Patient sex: M
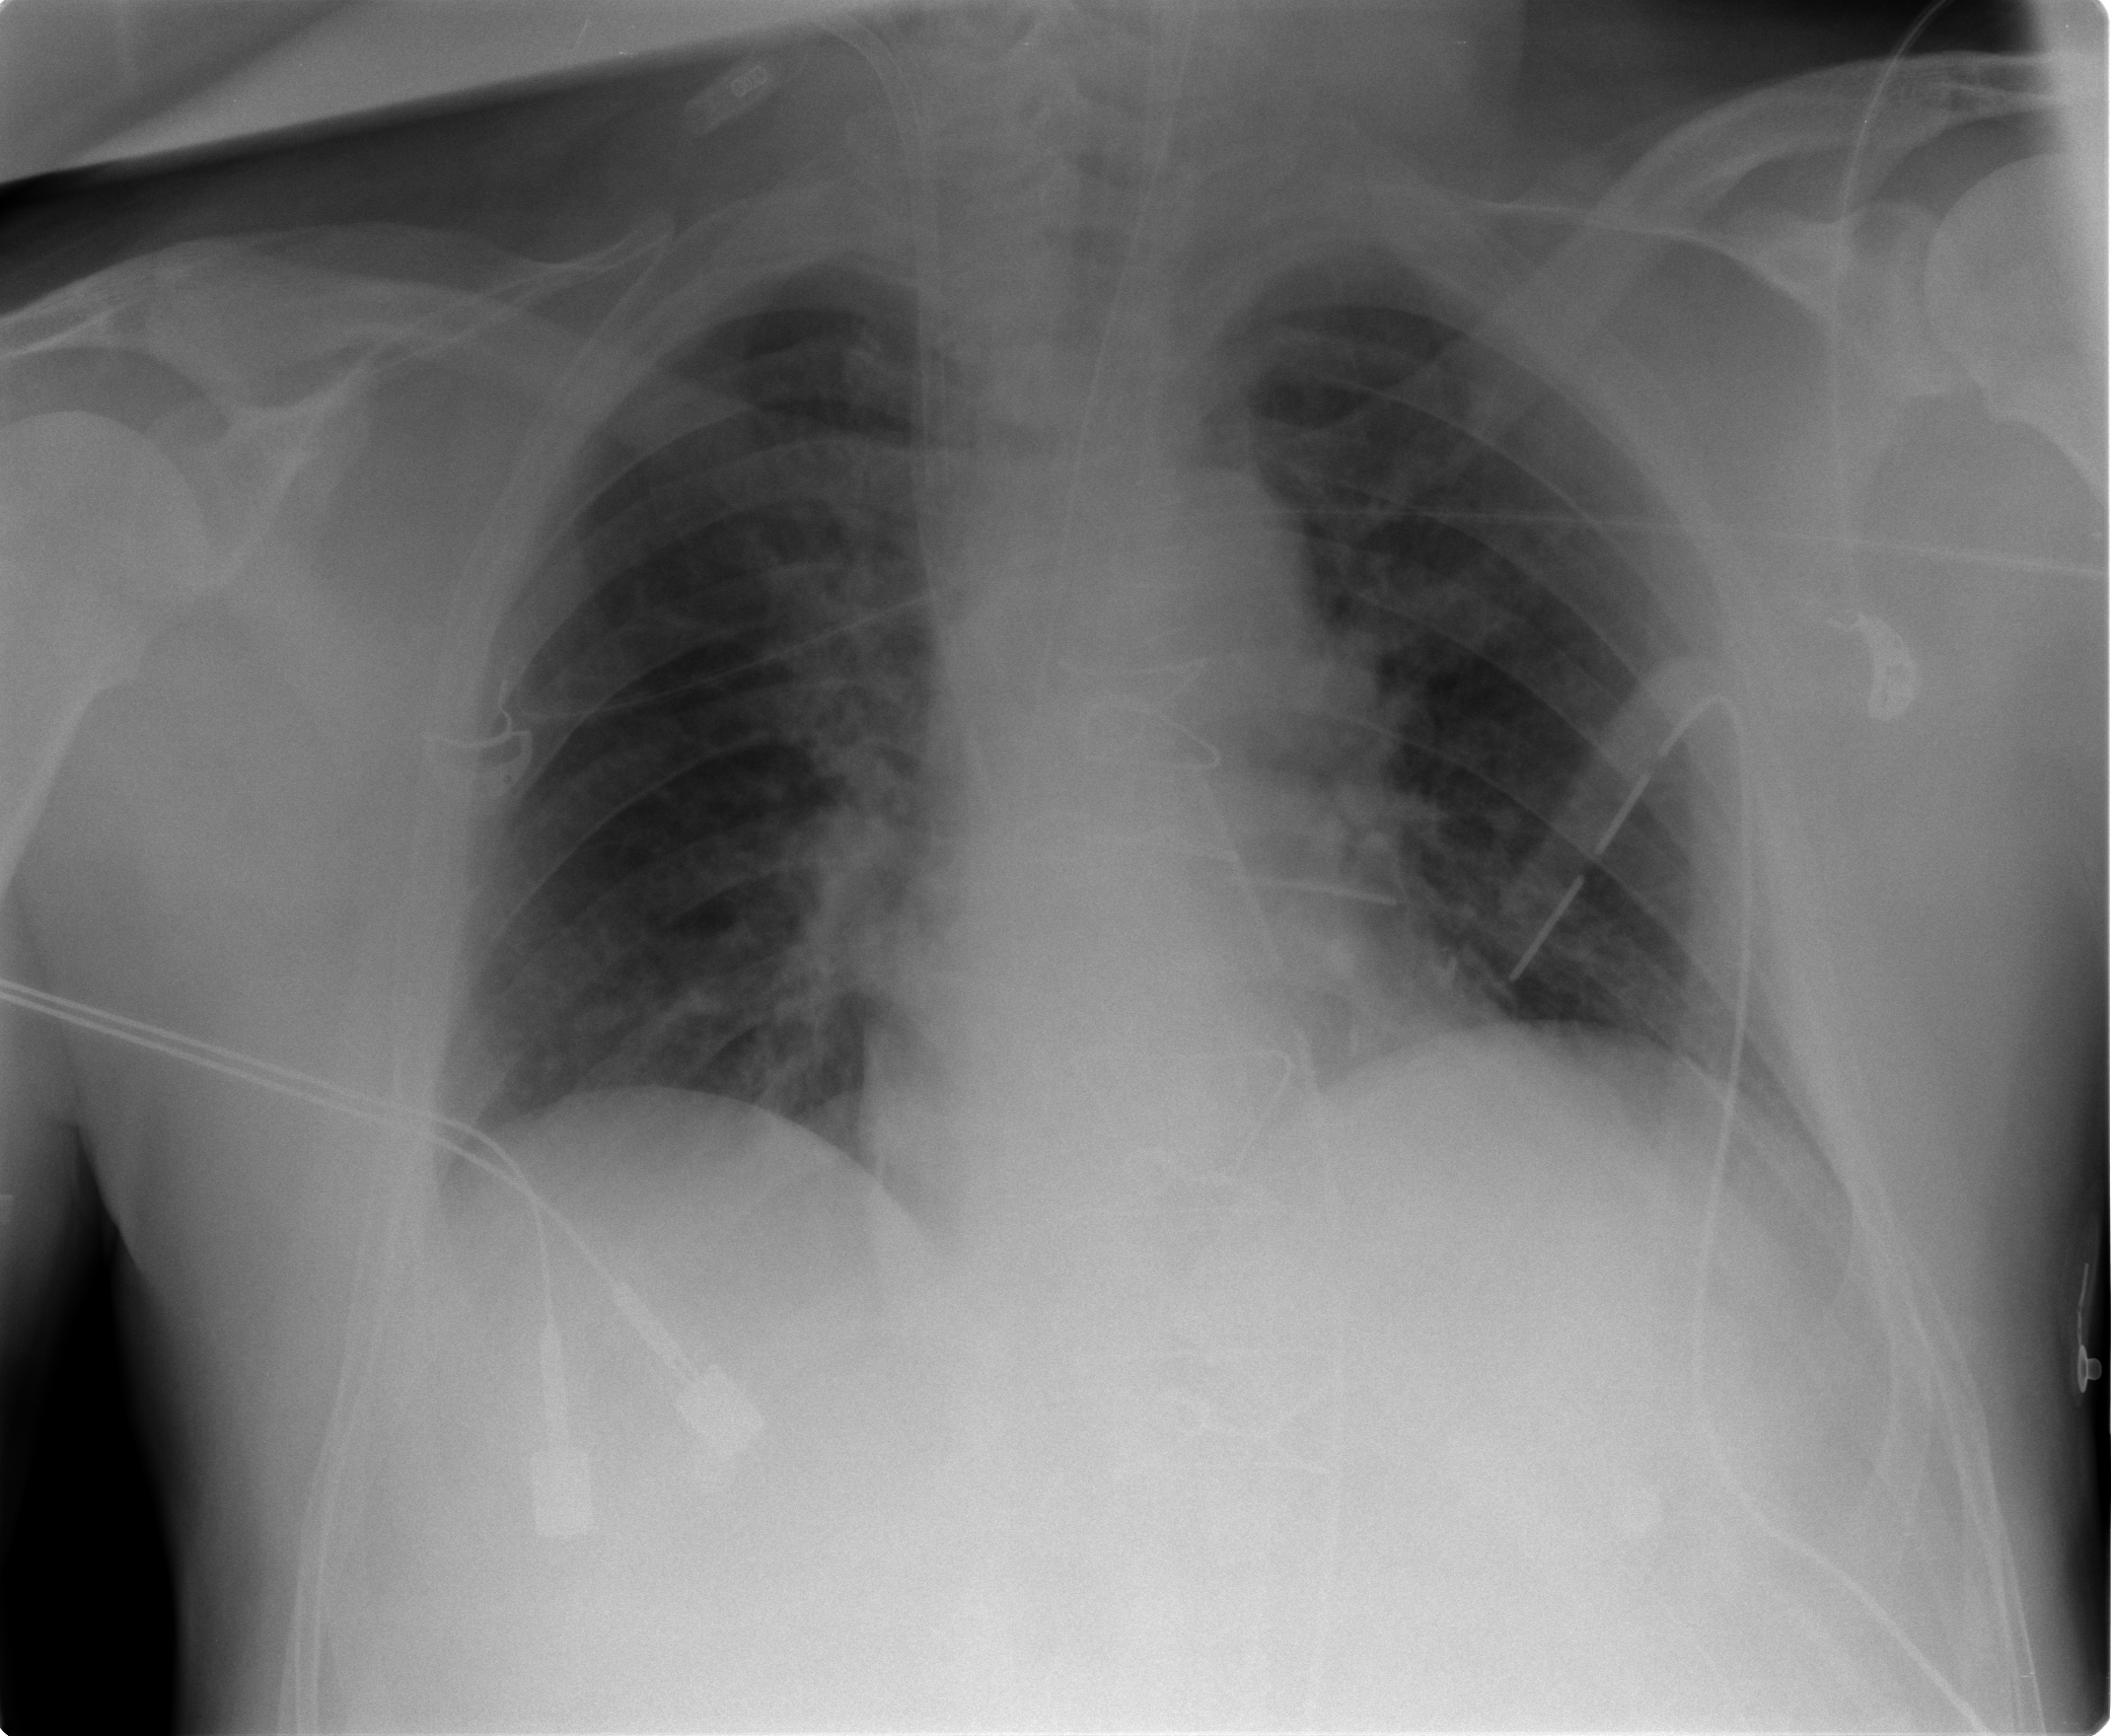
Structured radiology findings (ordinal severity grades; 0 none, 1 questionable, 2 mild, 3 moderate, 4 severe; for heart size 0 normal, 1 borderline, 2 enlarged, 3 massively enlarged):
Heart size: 0
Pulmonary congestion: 1
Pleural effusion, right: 0
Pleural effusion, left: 0
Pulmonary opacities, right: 1
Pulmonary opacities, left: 1
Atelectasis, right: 0
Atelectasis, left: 0